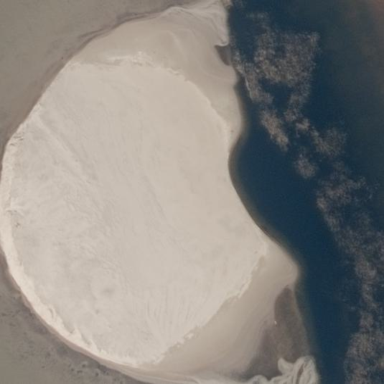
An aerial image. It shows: Islet with sandy surface.